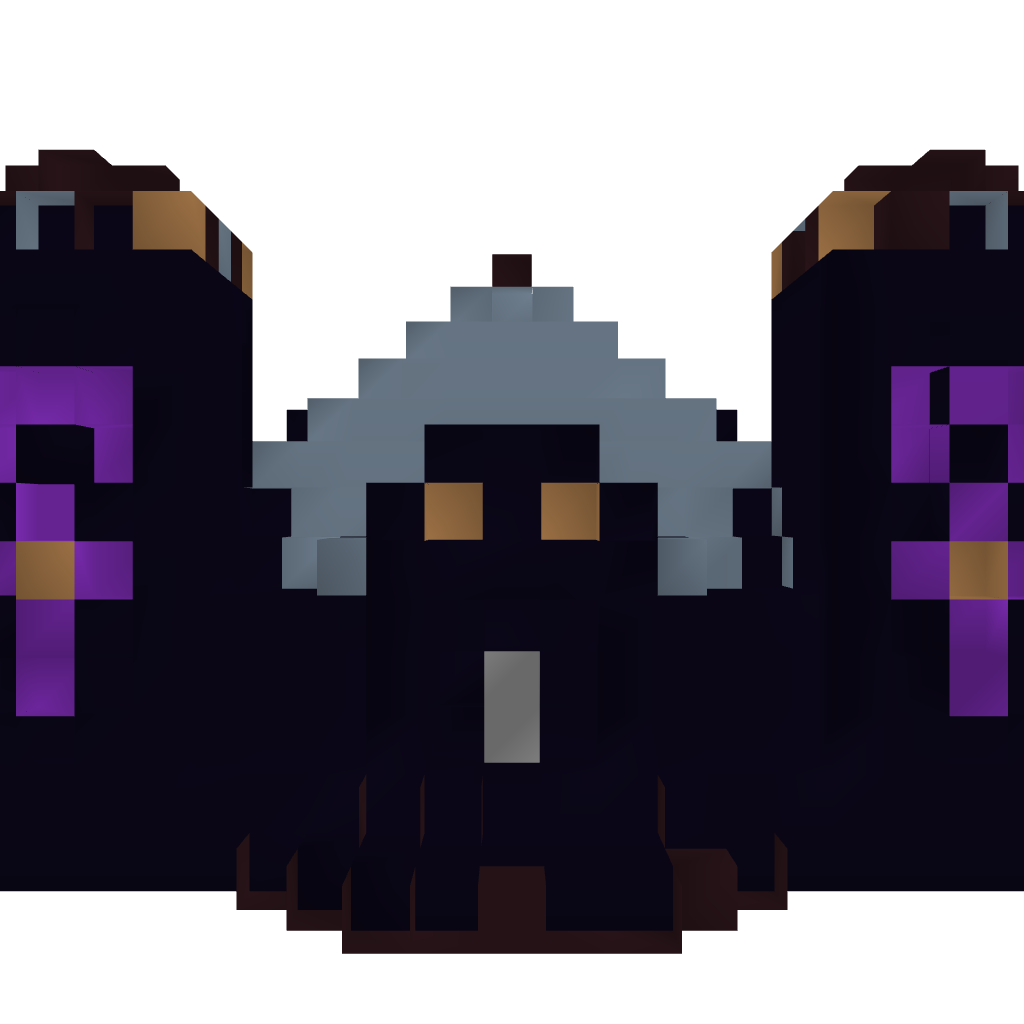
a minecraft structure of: Crypt House